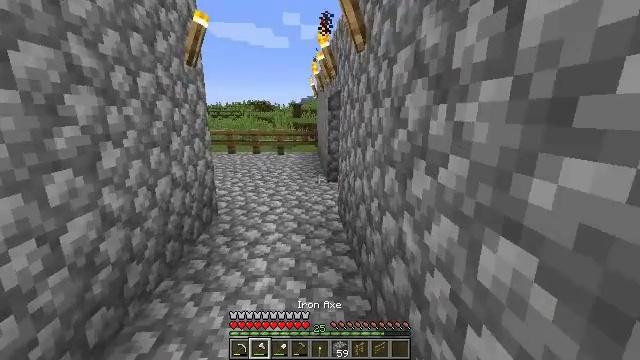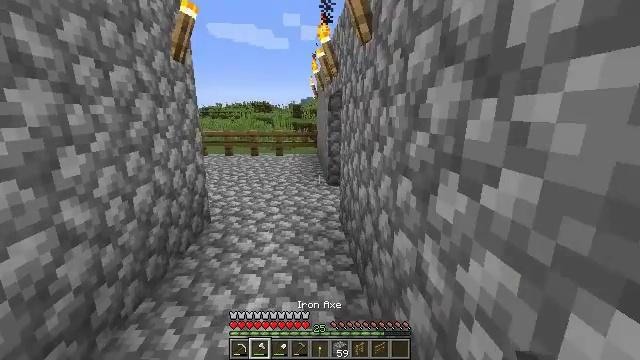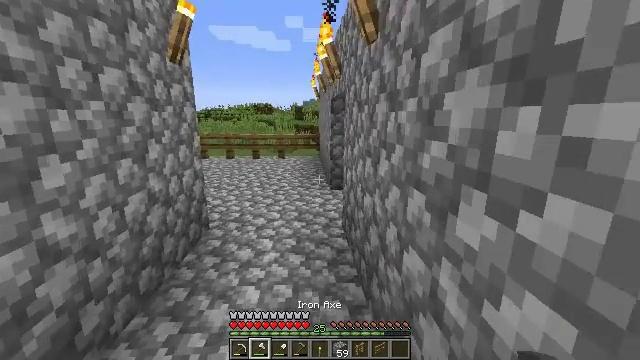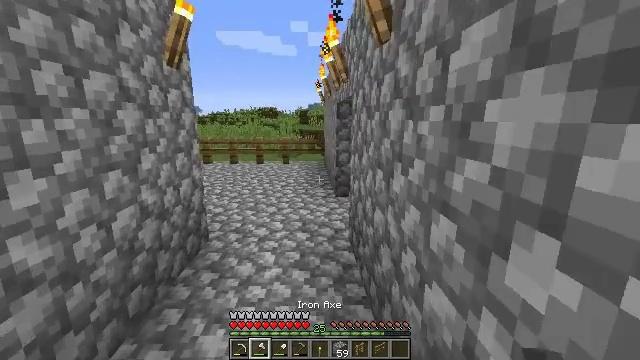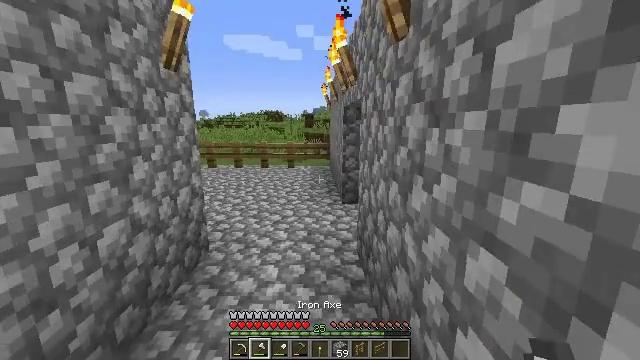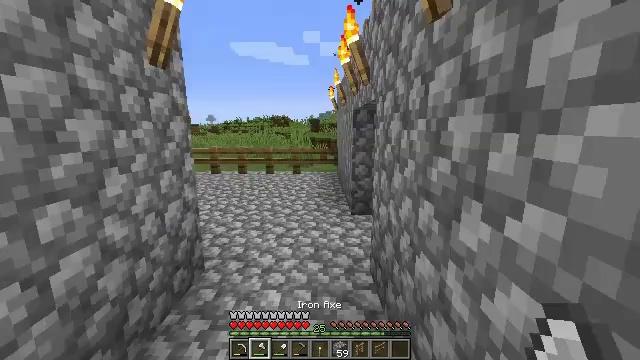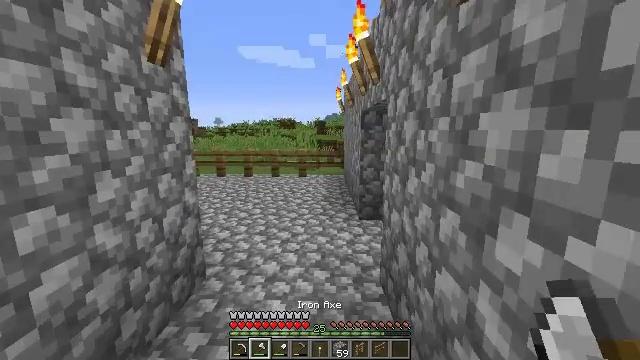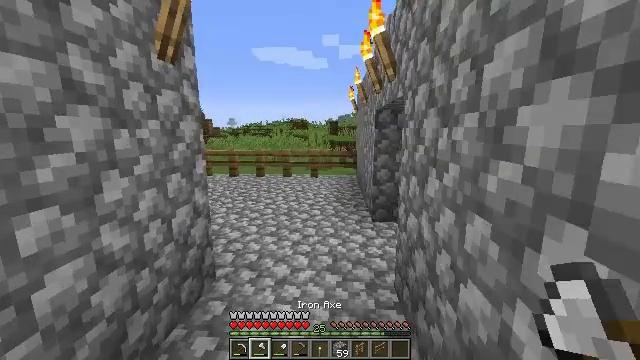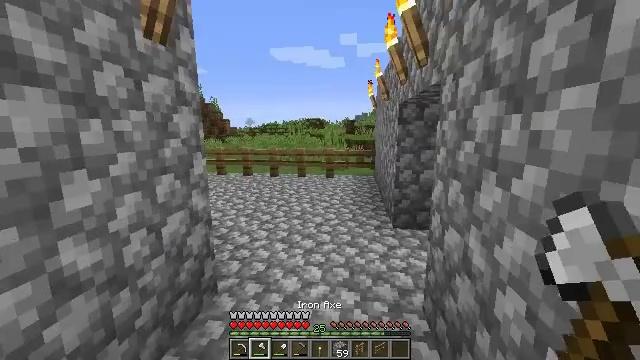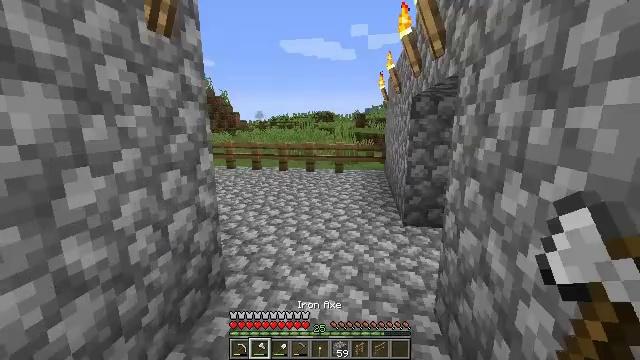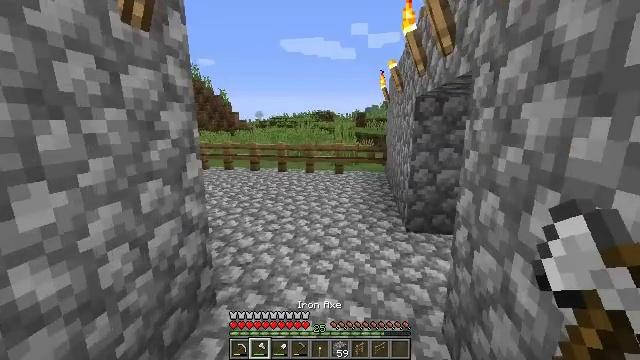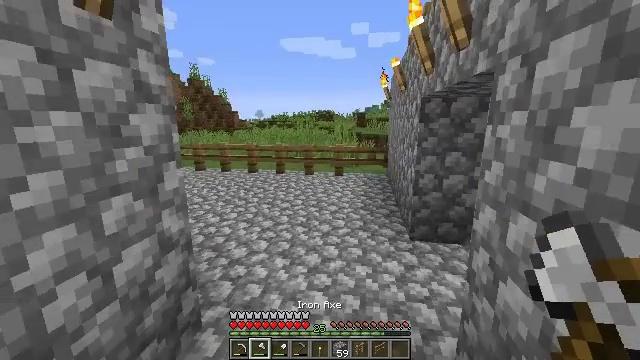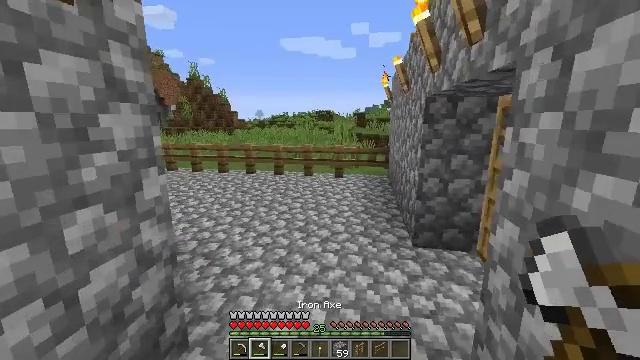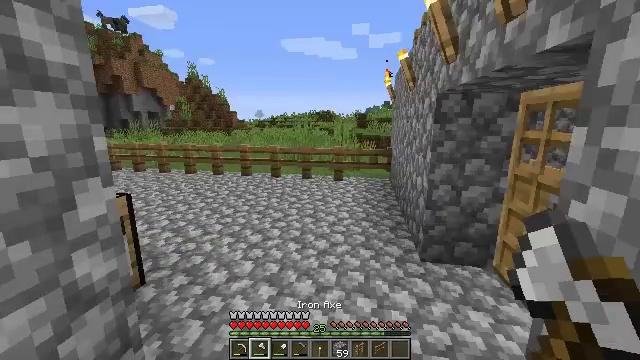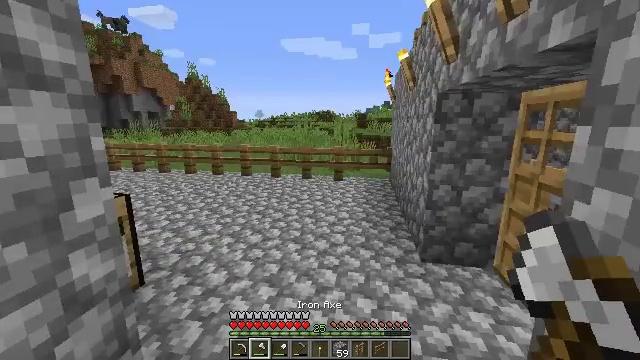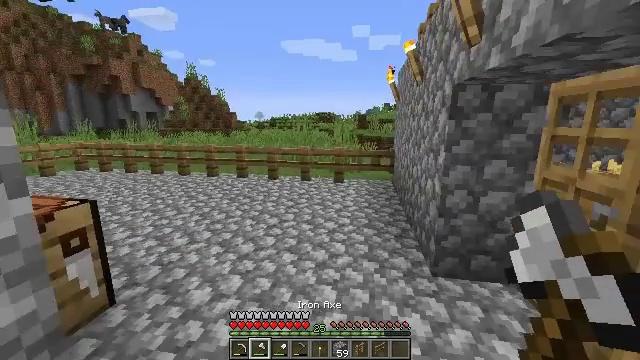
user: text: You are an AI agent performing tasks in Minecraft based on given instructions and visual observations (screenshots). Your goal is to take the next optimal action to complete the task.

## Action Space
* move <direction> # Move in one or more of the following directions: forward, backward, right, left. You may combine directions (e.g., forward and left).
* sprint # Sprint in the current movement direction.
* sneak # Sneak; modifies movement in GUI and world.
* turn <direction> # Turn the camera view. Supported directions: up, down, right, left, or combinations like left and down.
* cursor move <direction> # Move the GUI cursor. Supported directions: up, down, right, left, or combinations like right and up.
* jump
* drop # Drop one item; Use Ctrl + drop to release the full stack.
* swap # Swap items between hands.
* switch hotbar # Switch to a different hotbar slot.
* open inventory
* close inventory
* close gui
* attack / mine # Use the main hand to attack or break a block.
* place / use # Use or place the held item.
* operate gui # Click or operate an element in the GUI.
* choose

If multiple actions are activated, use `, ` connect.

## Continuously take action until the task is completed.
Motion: motion action
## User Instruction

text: Get granite stairs through the crafting table.
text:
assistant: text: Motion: move forward
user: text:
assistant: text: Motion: move forward
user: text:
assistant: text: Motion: move forward, turn left
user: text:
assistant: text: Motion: move forward, turn left
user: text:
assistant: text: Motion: move forward, turn left
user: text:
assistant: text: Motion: move forward, turn left
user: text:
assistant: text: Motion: move forward, turn left
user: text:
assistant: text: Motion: move forward, turn left
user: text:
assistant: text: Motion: move forward, turn left and down
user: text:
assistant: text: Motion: move forward
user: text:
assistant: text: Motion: move forward
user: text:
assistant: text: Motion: move forward
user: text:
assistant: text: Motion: move forward
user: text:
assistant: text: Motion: move forward
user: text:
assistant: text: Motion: move forward
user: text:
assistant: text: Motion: move forward
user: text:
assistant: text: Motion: move forward, turn left
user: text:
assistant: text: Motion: move forward, turn left
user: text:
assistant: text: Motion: move forward, turn right
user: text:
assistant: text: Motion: move forward, turn right and up
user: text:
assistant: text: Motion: move forward, turn right
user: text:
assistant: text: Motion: no_op
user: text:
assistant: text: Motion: turn left
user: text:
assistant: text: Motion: turn left
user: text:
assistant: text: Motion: turn left
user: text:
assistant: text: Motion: turn left and down
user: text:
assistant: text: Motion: move forward, turn left and down
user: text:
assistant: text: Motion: move forward, turn left and up
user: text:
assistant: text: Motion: move forward and move right
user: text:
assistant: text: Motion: move forward and move right